一年级 · 计数
( 8 分 ) 数一数、涂一涂、圈一圈。

an

(1) 上图中一共有
只小动物。

(2) 从左数, 小猴排在第

位; 从右数, 小猴排在第位。

(3) 把右数第三只动物涂上自己喜欢的颜色, 把左边三只动物圈起来。
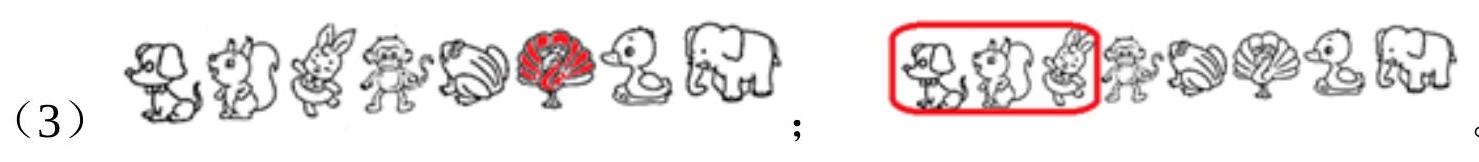
答案: 解(1) 8 (2) $4 ; 5$

[^0]